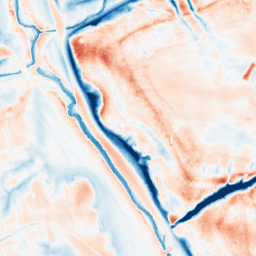
Category: trend_removal
Decomposition family: local_polynomial
Decomposition parameters: window_size: 31
degree: 3
Upsampling method: bspline
Upsampling parameters: scale: 2
Upsampling scale: 2